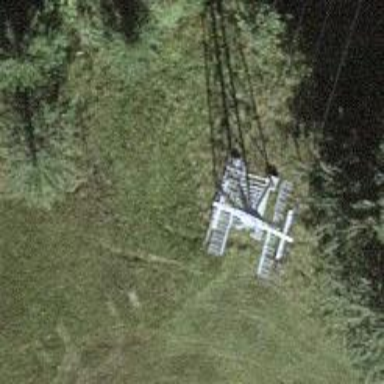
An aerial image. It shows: Pylon for aerialway.